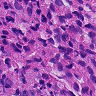
Metastatic tissue present: yes